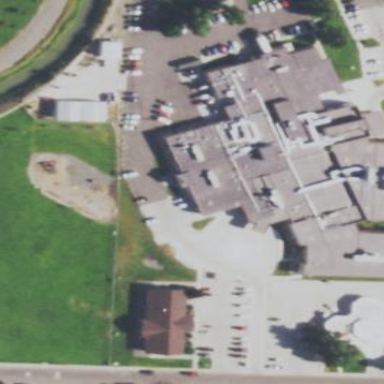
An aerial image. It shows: Hospital providing healthcare services.